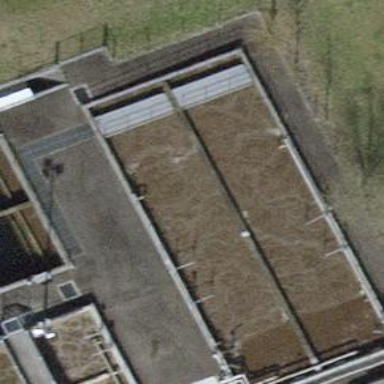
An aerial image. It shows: Image of wastewater.